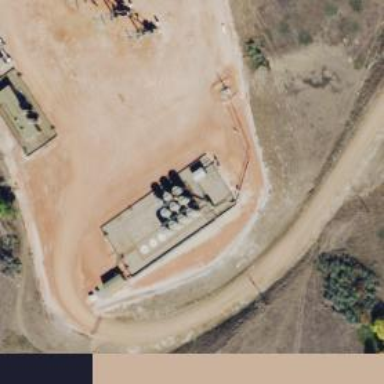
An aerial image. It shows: Storage tank with man-made structure.